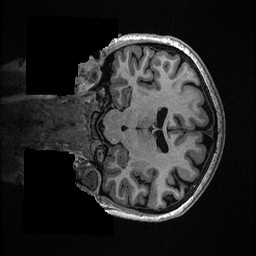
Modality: T1w
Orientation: coronal
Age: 22
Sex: female
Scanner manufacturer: ge
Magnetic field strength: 3 T
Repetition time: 0.006952 s
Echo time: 0.00292 s